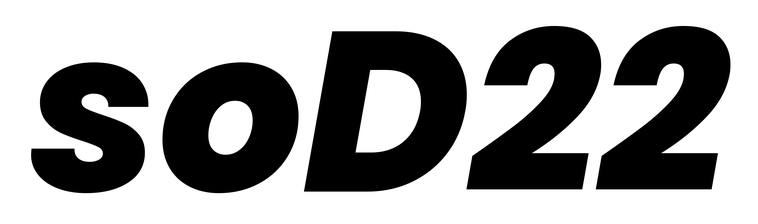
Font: Poppins-ExtraBoldItalic